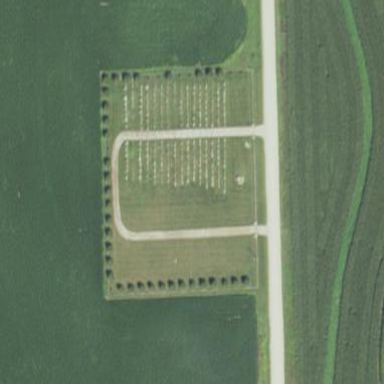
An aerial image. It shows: Cemetery.